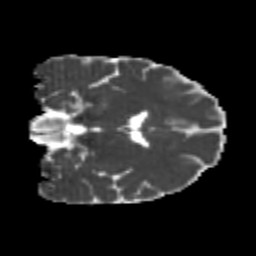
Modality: MD
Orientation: coronal
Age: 24
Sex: male
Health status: healthy
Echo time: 0.074 s